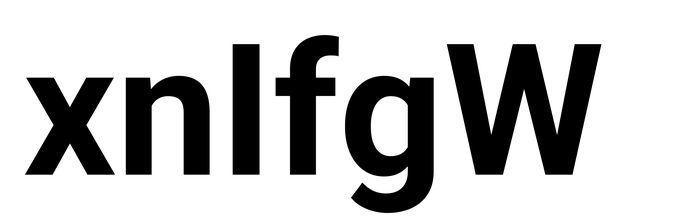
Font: Roboto_Bold